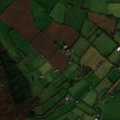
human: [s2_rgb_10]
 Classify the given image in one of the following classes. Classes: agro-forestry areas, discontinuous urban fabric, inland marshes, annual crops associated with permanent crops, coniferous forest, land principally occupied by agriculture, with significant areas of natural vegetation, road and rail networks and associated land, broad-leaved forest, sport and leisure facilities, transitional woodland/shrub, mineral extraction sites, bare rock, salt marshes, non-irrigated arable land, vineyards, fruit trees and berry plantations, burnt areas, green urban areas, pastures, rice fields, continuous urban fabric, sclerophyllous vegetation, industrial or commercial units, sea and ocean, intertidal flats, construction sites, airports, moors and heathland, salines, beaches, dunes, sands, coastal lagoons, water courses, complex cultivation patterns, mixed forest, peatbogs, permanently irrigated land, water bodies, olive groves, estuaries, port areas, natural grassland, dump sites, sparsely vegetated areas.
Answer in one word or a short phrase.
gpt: non-irrigated arable land, pastures, complex cultivation patterns, peatbogs